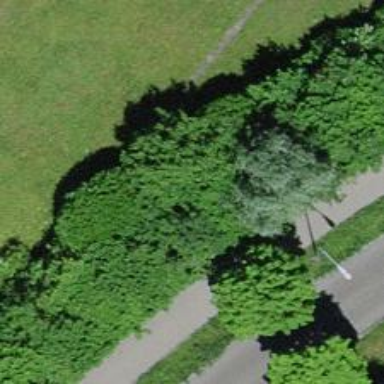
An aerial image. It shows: Hedge barrier.